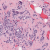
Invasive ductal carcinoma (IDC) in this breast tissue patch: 1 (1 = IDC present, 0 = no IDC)